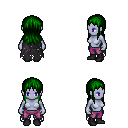
a pixel art fantasy rpg character, female body template, dark elf, purple skin, black tattered cape, magenta pants, green unkempt hairstyle, black shoes, four views (front, back, left, right), 2x2 character sprite sheet, small pixel art, hard edges, no anti-aliasing